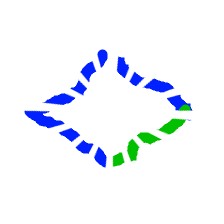
Shape: rhombus